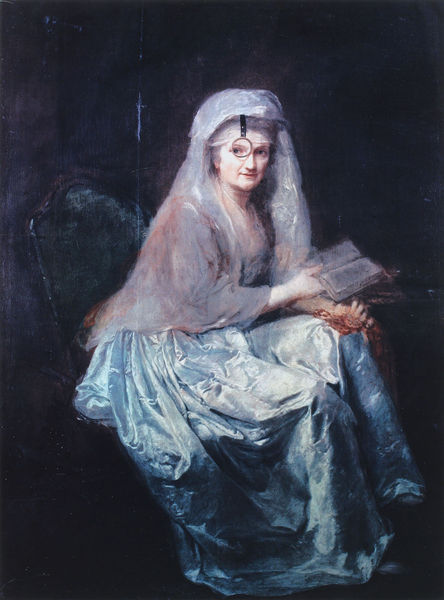
Titel: Selbstporträt
Künstler: Wienand von Steeg
Institution: Berlin, Staatliche Museen - Preußischer Kulturbesitz
Schlagwörter: blau, dunkel, hand, grün, sitzen, frau, glas, grau, kleid, raum, schmuck, schwarz, stuhl, rot, schleier, alt, blass, halten, mensch, hände, portrait, porträt, schauen, öl, haare, sessel, sitzend, frontal, rund, ölgemälde, kopftuch, glanz, lesen, glänzend, knie, buch, brille, hochzeit, alte frau, monokel, großmutter, grauhaarig, schleir